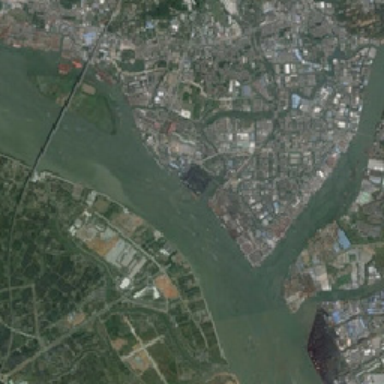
The river is green and the building is colorful .